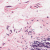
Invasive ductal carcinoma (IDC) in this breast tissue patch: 0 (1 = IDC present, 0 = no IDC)